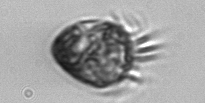
Label: Ciliophora